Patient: sex M, age 60
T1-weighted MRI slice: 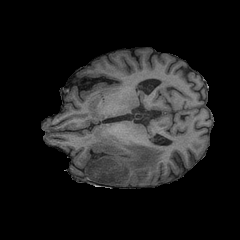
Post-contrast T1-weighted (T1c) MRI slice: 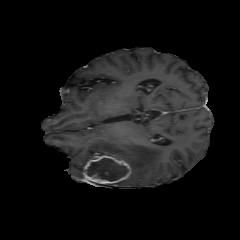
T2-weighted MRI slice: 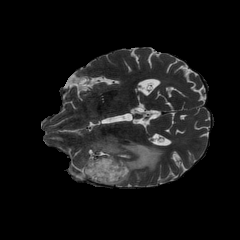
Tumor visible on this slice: yes
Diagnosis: Glioblastoma, IDH-wildtype
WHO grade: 4